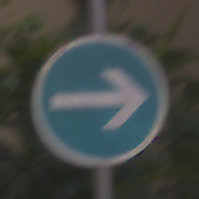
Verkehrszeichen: VorgeschriebeneFahrtrichtungHierRechts
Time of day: MorningAfternoon
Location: Outdoor (Urban)
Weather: Clear
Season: NotSpecified
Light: Natural